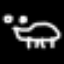
Label: frog